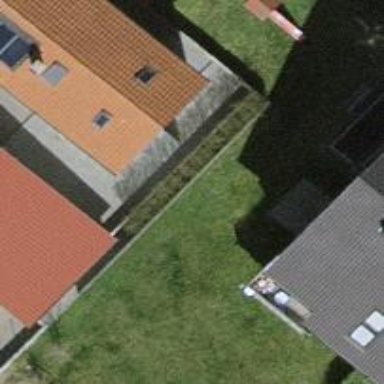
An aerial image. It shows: Detached building.